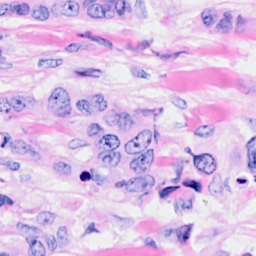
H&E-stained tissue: Breast